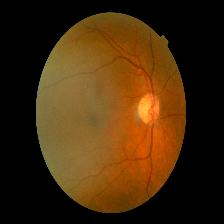
Diabetic retinopathy grade: Mild